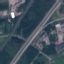
Land use / land cover class: Highway